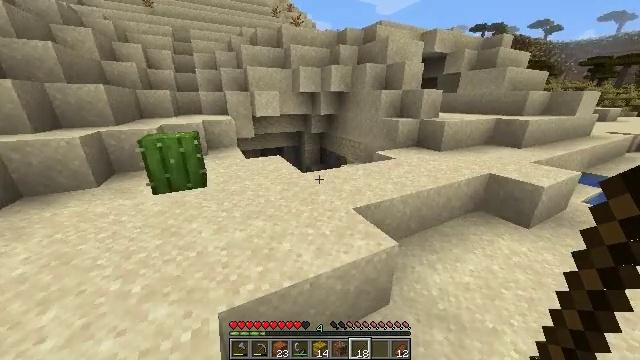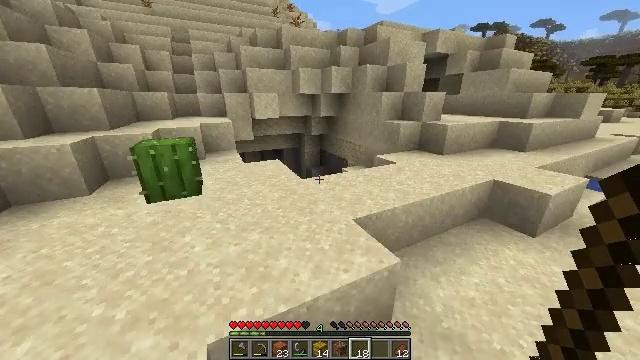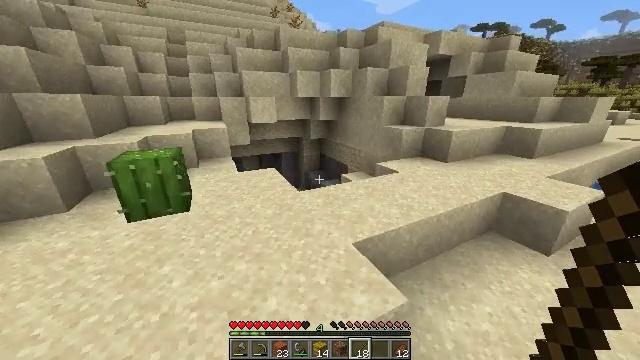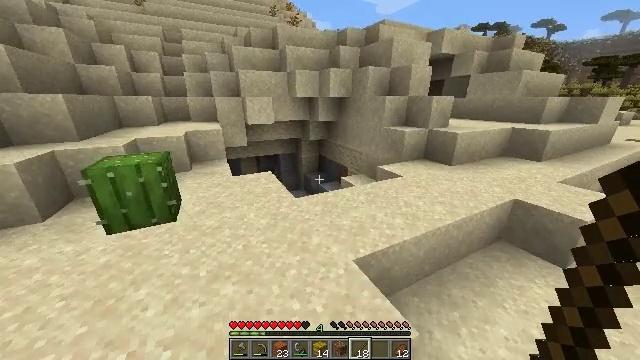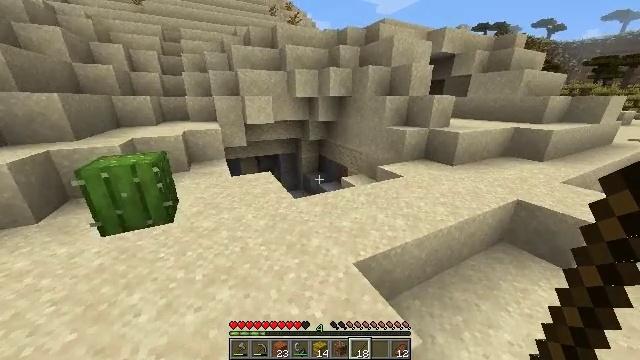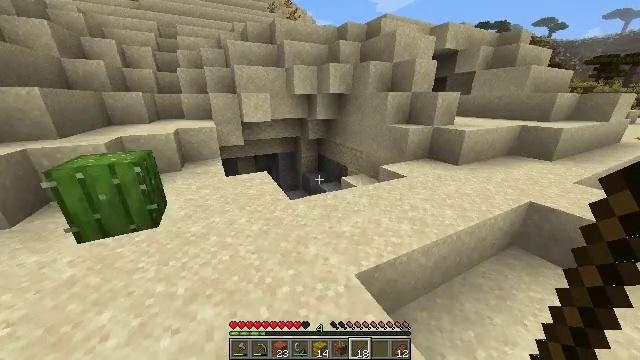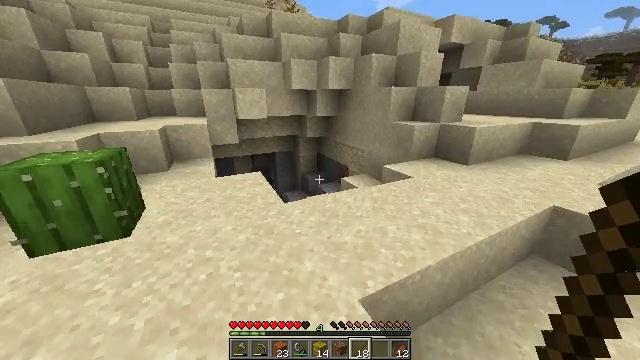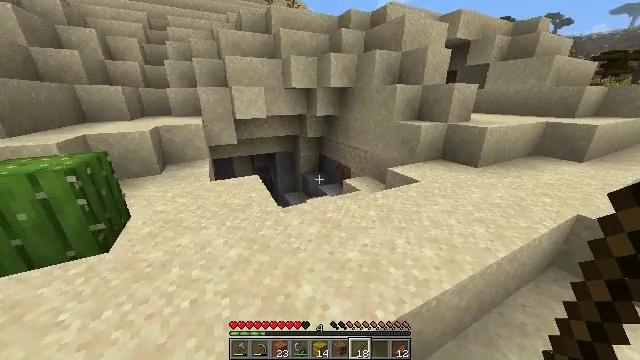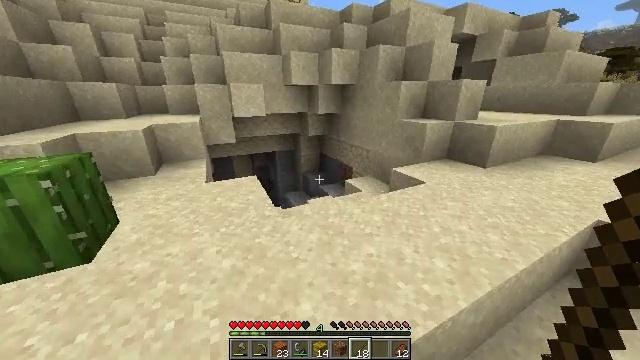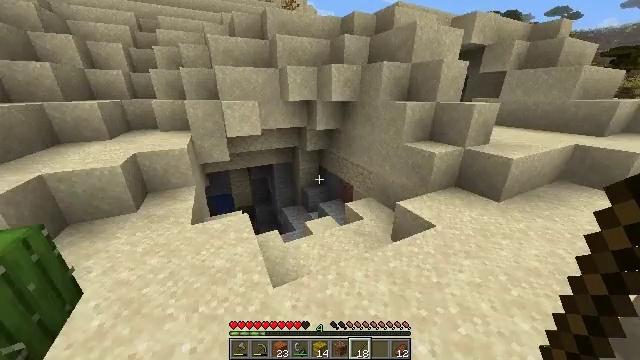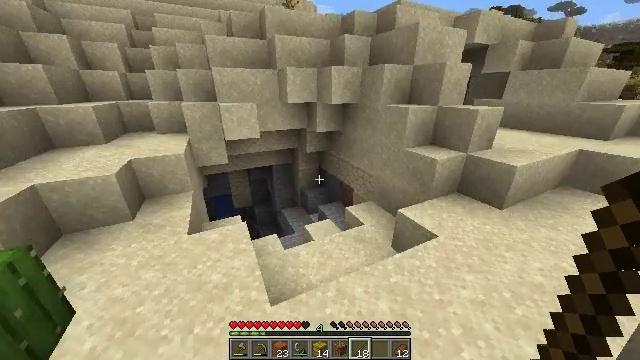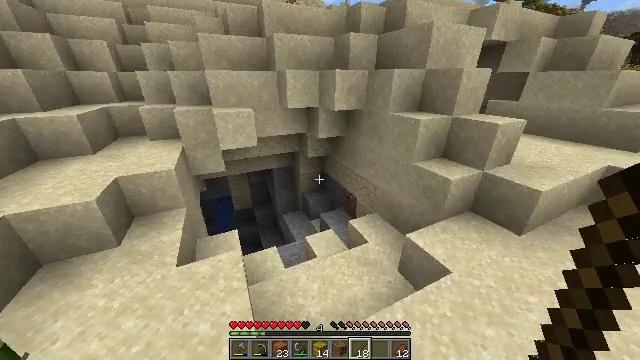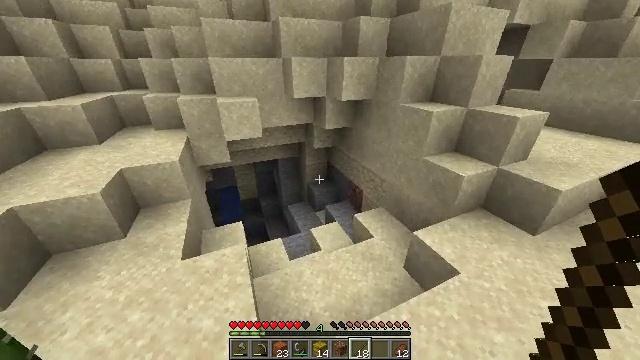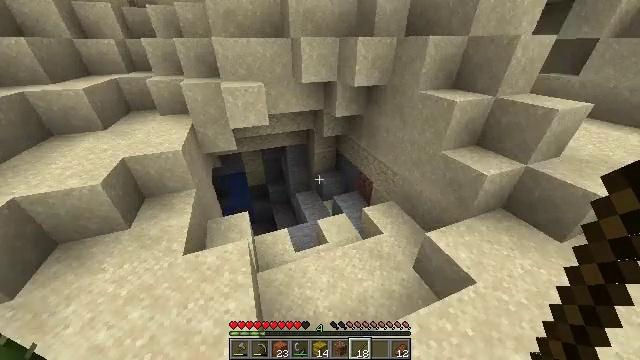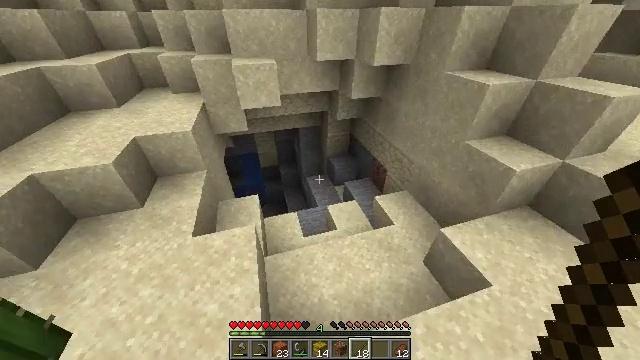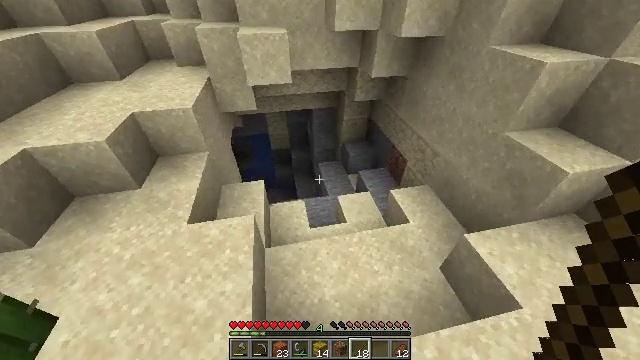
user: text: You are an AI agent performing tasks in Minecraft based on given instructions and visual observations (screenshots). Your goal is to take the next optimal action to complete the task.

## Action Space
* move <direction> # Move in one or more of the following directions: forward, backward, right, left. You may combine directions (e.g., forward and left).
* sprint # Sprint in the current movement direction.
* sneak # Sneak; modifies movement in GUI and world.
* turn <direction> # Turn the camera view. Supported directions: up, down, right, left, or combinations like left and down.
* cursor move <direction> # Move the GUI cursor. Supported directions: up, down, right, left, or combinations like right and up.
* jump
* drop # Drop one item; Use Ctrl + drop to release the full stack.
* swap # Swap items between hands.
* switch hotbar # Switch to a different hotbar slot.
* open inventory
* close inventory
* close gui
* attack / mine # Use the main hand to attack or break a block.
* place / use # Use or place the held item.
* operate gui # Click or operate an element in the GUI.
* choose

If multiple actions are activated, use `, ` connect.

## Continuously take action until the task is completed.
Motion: motion action
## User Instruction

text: Harvest the dead bush.
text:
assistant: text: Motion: move forward, sprint, jump
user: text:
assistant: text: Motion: move forward, sprint, jump
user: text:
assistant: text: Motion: move forward, sprint, jump
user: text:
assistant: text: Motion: move forward, sprint, jump
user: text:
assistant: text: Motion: move forward, sprint, jump
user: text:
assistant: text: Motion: move forward, sprint, jump
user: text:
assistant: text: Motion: move forward, sprint, jump
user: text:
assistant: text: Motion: move forward, sprint, jump
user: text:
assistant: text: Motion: move forward, sprint, jump
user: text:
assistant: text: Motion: move forward, sprint, jump
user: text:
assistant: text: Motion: move forward, sprint, turn down, jump
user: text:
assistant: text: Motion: move forward, sprint, turn left and down, jump
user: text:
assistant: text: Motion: move forward and move right, turn left and down
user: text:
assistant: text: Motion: move right, turn left and down
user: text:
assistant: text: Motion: move right, turn left and down
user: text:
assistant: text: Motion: move right, turn left and down
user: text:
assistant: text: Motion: move right
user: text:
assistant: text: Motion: move right, turn left
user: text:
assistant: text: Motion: move right, turn left
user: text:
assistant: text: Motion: move back and move right, turn left
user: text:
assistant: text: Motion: move back and move right, turn left
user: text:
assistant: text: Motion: move back and move right
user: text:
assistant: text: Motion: move back and move right
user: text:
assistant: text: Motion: no_op
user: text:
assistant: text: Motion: no_op
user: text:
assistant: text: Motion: no_op
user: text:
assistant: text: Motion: no_op
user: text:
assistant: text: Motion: no_op
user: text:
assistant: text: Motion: no_op
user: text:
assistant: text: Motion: no_op